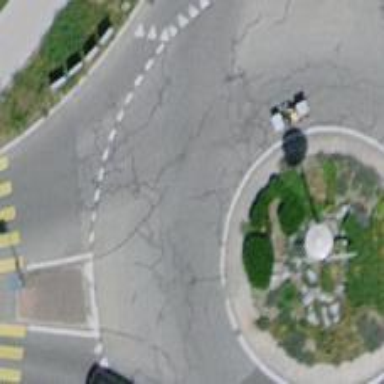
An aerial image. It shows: Tertiary road with asphalt surface leading to roundabout.